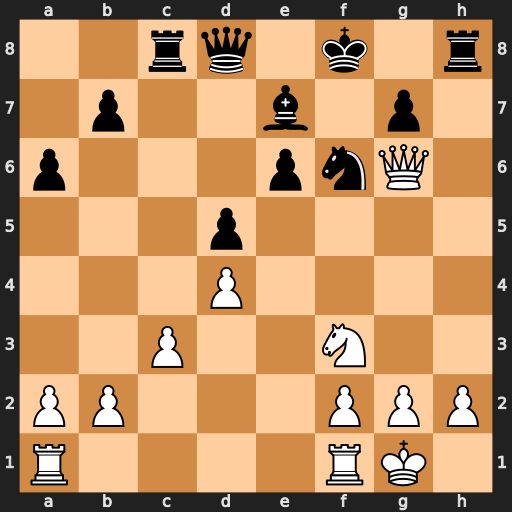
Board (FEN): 2rq1k1r/1p2b1p1/p3pnQ1/3p4/3P4/2P2N2/PP3PPP/R4RK1
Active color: w
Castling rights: -
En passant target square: -
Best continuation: Ng5 Qe8 Nxe6+ Kg8 Qxg7#